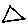
Label: triangle